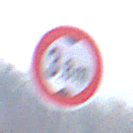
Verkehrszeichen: TatsaechlicheHoehe
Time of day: MorningAfternoon
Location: Outdoor (Suburban)
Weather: Overcast
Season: NotSpecified
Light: Natural